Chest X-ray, PA view. Patient: 50 years old, sex F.
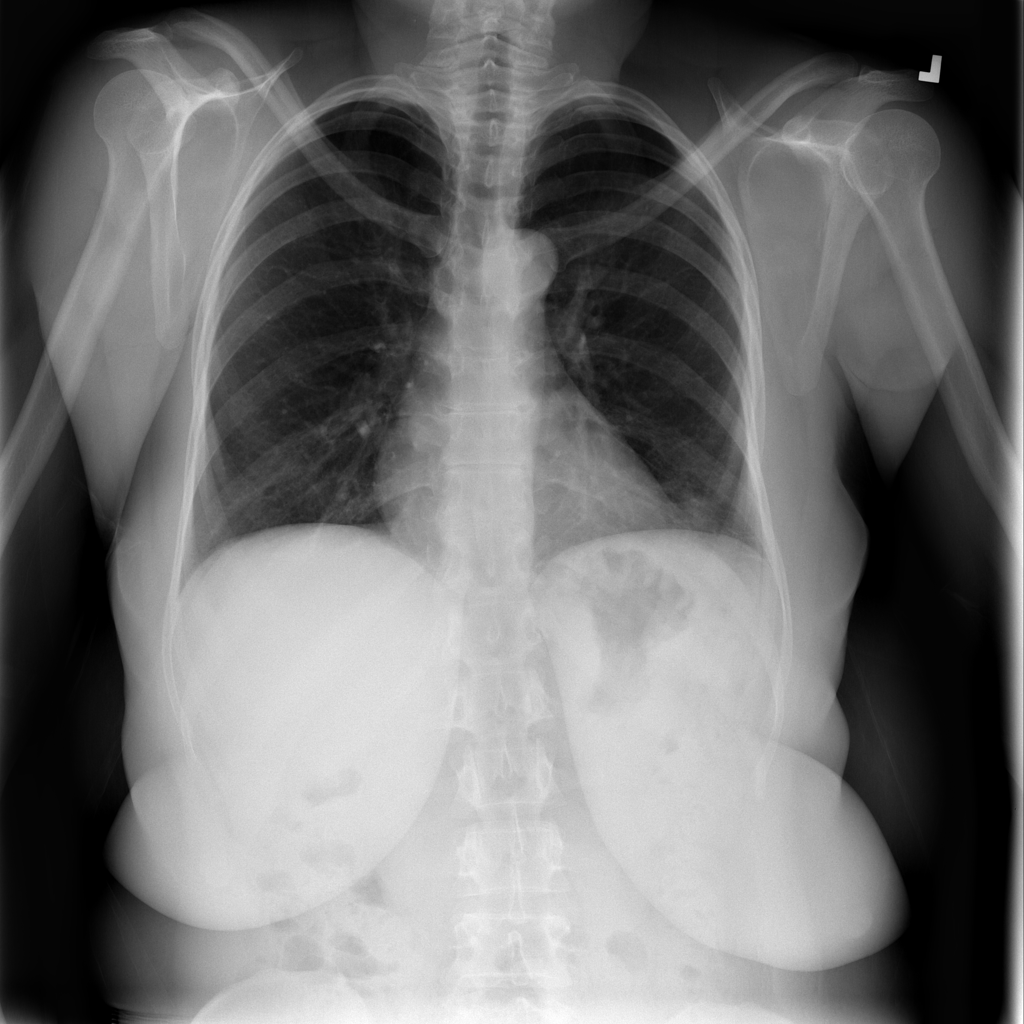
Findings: Infiltration